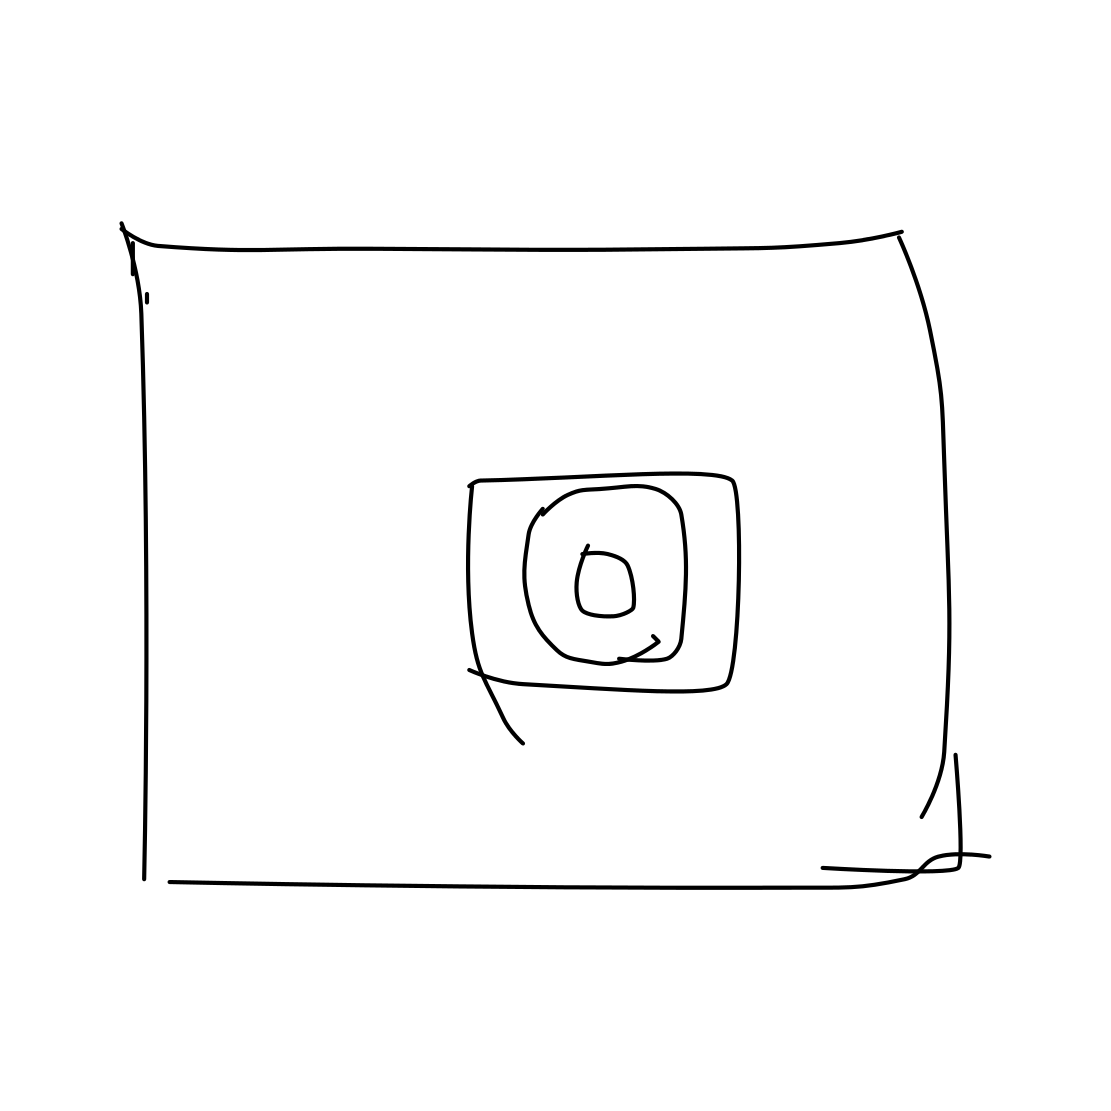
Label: camera